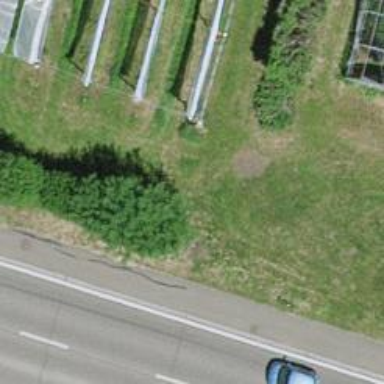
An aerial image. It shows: Hedge barrier.